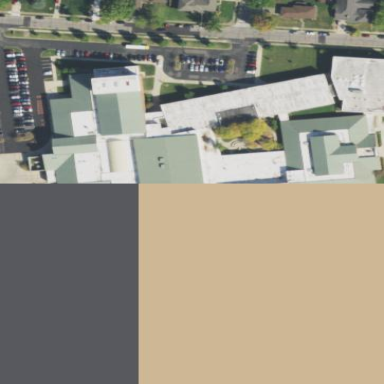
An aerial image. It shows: School building.